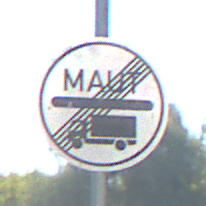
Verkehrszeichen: EndeMautpflicht
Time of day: Midday
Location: Outdoor (Nature)
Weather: Clear
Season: Summer
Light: Natural